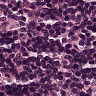
Metastatic tissue present: no